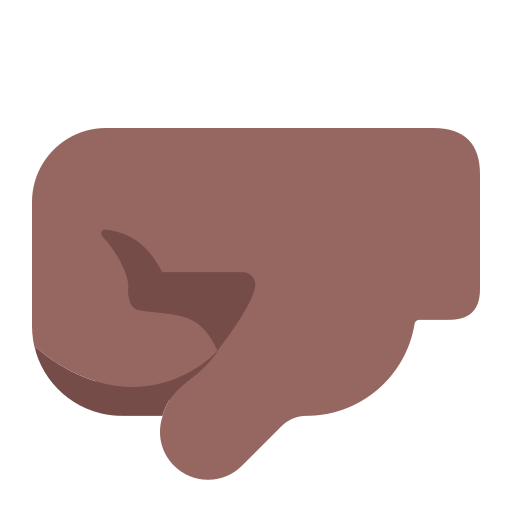
left facing fist flat  dark